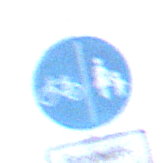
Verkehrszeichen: GetrennterRadUndGehwegRadwegLinks
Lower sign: BesondereFahrzeugeUndTransportgueter7
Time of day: SunriseSunset
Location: Outdoor (Nature)
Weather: PartlyCloudy
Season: NotSpecified
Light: Natural